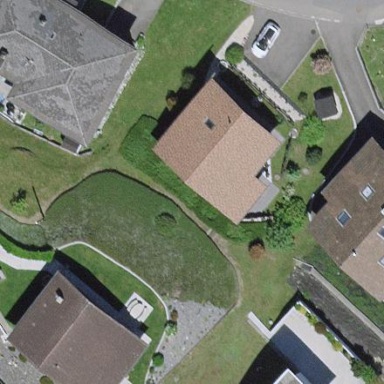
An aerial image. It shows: Detached building.